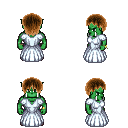
a pixel art fantasy rpg character, male body template, orc, green skin, underdress, magenta pants, brown plain hairstyle, bracelets, maroon shoes, four views (front, back, left, right), 2x2 character sprite sheet, small pixel art, hard edges, no anti-aliasing